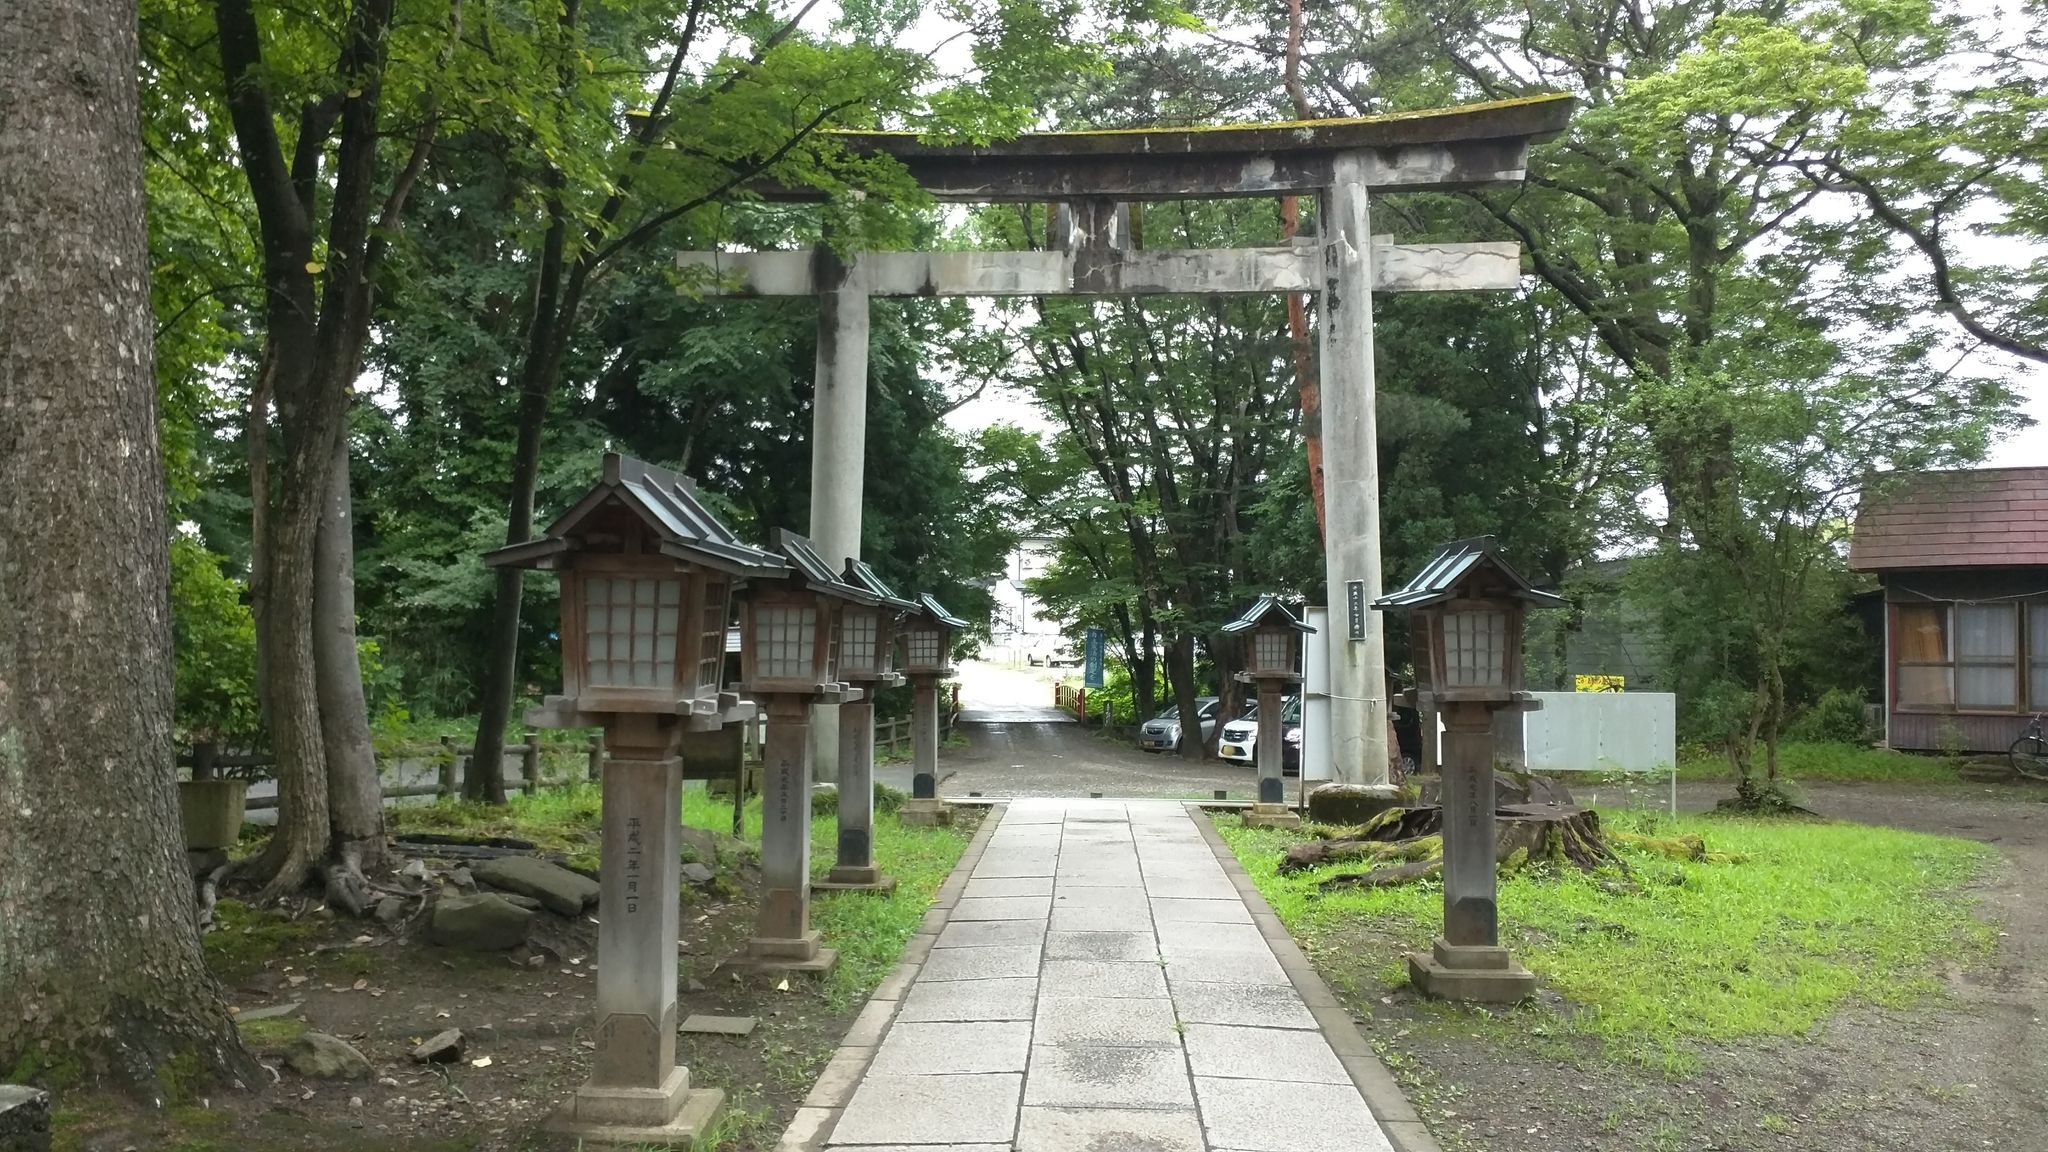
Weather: clear
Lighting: day
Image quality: good
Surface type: walking surface
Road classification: steps, footway, unclassified
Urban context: urban centre
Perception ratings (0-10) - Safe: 6.63, Lively: 7.85, Beautiful: 2.91, Boring: 7.36, Depressing: 1.82, Wealthy: 6.63